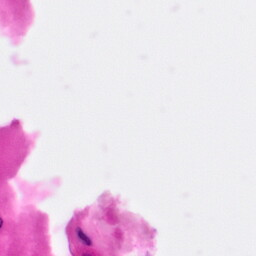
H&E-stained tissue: Pancreatic